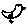
Label: bird